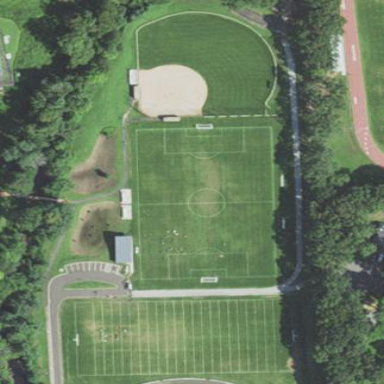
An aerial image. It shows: Soccer pitch for outdoor sports and leisure activities.